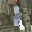
Label: 1